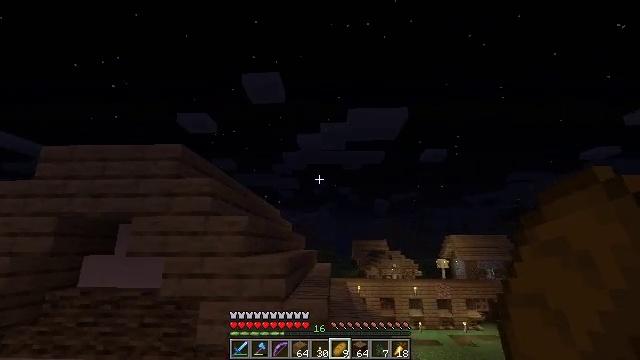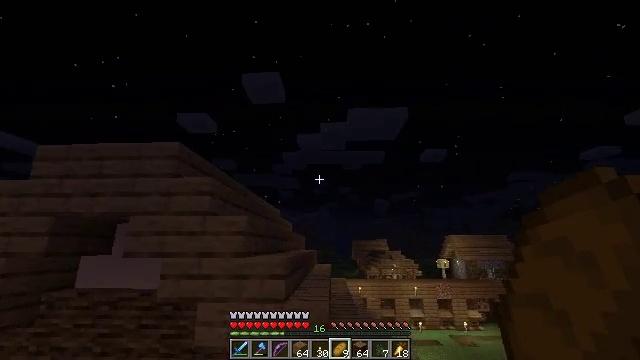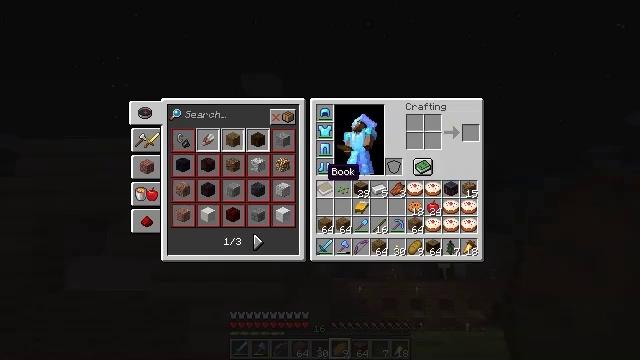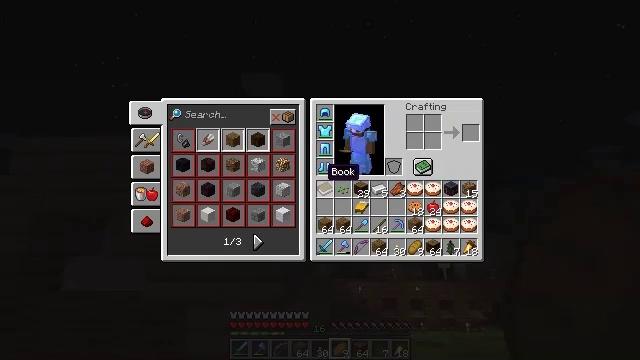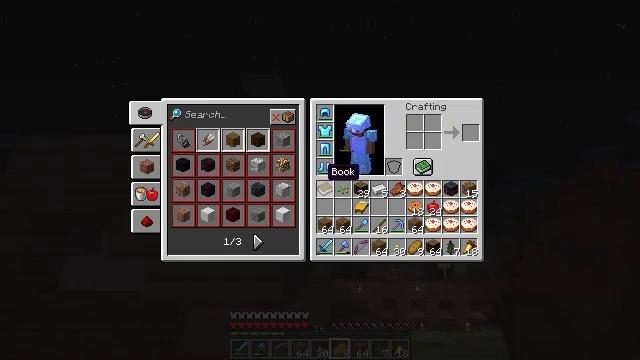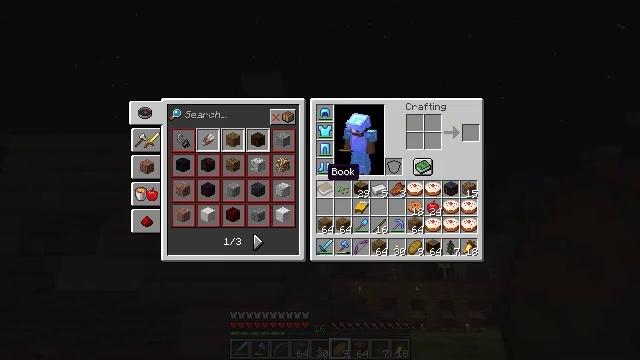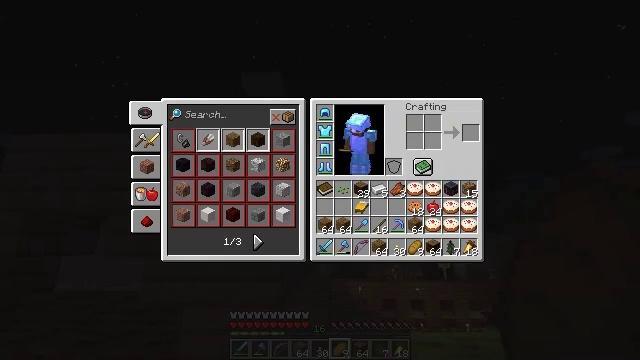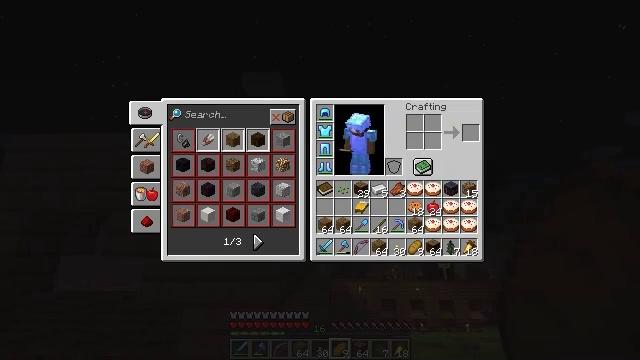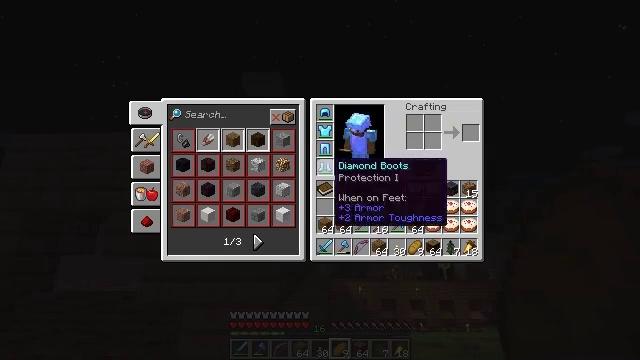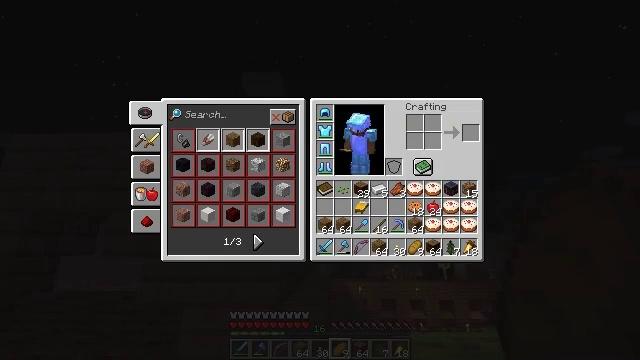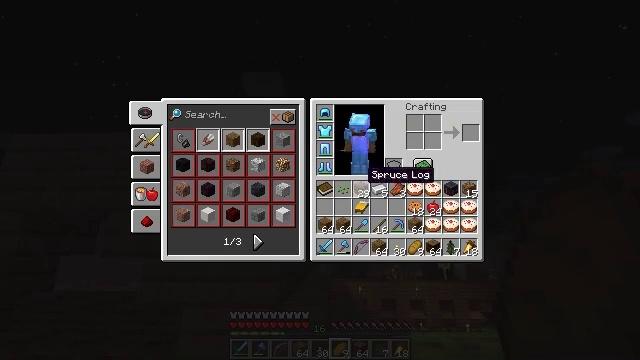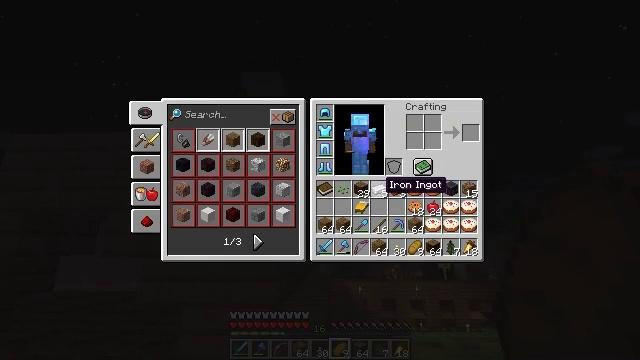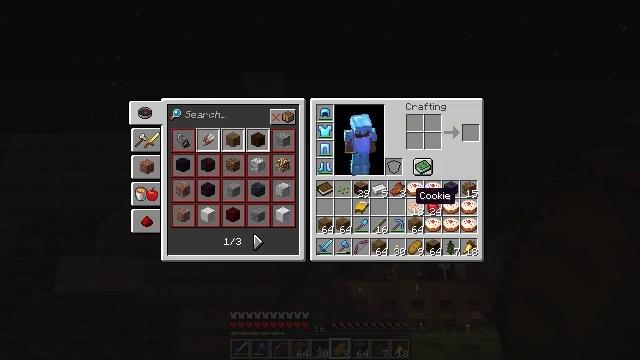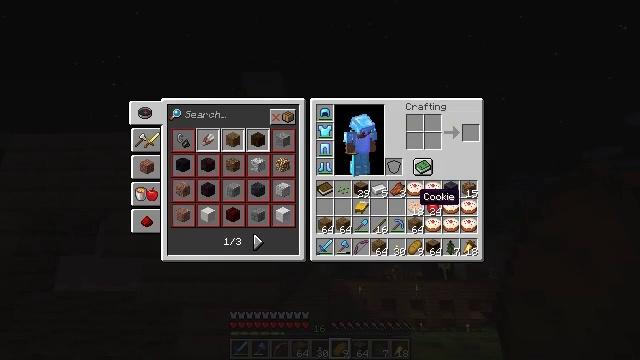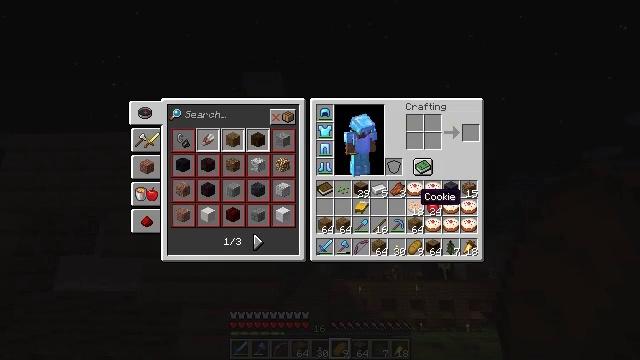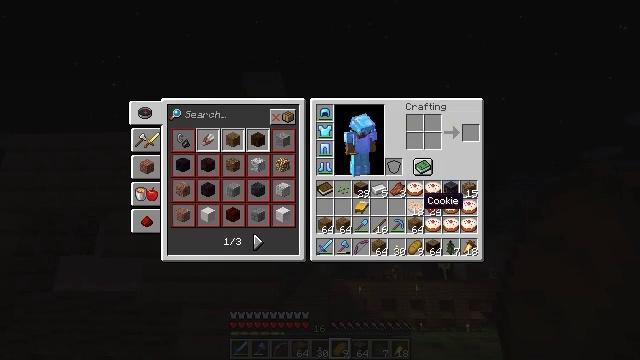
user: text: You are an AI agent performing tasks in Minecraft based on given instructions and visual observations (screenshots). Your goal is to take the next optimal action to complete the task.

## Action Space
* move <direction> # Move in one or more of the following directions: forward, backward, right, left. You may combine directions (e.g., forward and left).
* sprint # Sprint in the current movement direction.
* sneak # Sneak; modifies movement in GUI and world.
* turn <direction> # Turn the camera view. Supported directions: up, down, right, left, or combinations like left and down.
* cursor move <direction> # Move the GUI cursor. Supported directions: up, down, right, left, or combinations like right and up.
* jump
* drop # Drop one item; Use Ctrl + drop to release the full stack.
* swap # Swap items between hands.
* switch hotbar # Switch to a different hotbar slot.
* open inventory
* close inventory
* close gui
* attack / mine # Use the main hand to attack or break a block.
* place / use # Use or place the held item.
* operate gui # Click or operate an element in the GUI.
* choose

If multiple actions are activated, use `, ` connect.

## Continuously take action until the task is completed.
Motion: motion action
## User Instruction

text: Drop a cake.
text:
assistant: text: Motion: move forward
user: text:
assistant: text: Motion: close inventory
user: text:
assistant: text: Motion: close inventory
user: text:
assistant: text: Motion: close inventory
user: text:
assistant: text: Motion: sneak, open gui
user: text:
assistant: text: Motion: sneak
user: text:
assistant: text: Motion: sneak
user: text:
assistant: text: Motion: sneak
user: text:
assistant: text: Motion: sneak, cursor move right
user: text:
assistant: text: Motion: sneak, cursor move right
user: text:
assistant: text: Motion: cursor move right and down
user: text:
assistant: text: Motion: cursor move right and down
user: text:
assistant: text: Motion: no_op
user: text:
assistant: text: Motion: no_op
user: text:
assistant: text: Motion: no_op
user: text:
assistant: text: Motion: no_op
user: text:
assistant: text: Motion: no_op
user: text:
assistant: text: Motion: no_op
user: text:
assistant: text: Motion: cursor move right and down
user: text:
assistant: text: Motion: no_op
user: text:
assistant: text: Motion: no_op
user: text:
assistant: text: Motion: no_op
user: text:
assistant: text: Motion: drop
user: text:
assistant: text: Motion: drop
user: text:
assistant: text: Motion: drop
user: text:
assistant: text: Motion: no_op
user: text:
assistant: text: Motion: no_op
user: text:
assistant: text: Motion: no_op
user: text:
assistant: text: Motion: no_op
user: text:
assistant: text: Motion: no_op